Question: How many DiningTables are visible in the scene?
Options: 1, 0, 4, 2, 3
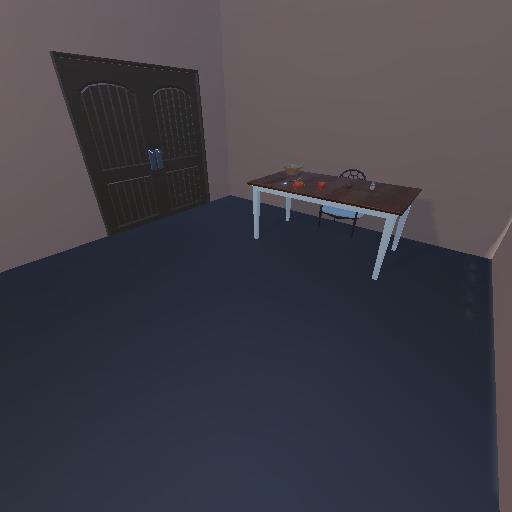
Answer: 1